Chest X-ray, AP view. Patient: 29 years old, sex F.
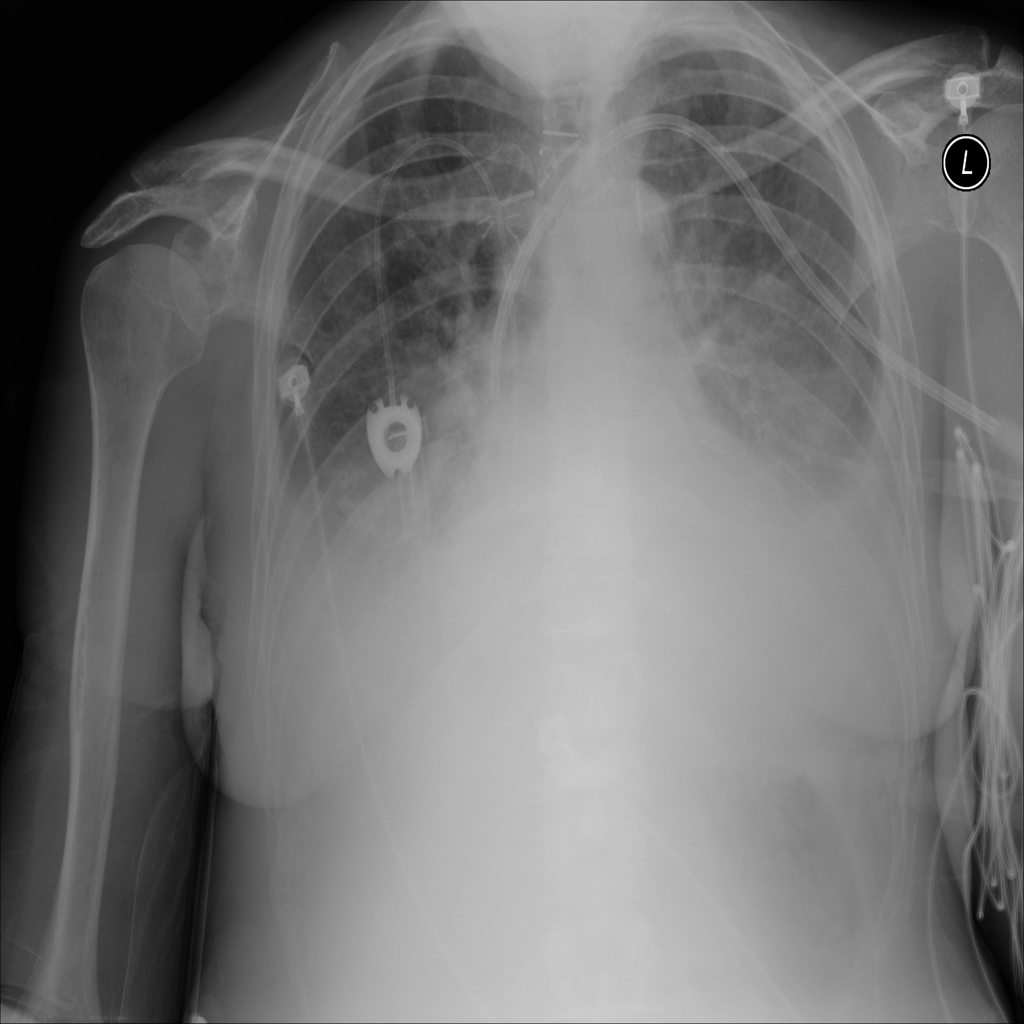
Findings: Effusion